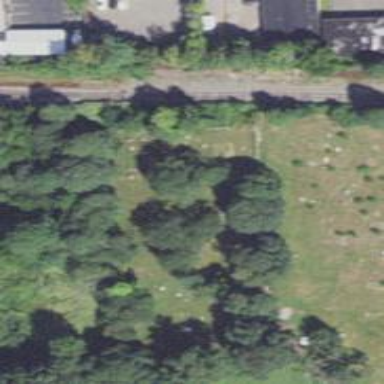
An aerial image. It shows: Cemetery that holds historical significance.